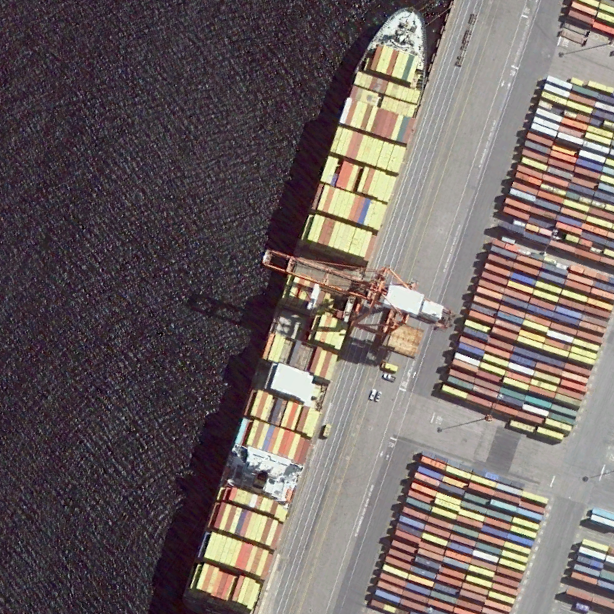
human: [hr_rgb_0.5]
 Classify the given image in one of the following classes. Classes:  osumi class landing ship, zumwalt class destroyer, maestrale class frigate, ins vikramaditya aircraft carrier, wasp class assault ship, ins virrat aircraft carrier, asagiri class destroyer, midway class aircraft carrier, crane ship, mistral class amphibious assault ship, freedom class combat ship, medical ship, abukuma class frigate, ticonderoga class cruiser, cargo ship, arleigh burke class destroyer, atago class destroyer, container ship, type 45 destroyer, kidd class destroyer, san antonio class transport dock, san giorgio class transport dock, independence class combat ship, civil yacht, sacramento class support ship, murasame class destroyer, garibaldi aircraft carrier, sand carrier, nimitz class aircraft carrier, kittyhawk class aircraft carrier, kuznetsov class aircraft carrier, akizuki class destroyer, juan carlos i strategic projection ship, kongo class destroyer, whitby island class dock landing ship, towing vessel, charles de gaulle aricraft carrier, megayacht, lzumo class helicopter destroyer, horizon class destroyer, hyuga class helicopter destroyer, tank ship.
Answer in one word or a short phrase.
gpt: Container ship